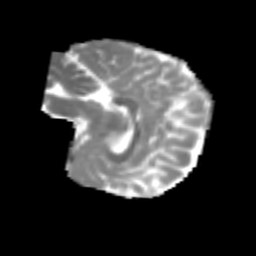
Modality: MD
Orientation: sagittal
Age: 6
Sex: female
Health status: healthy